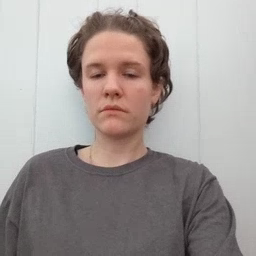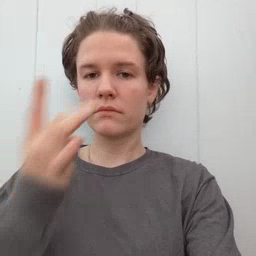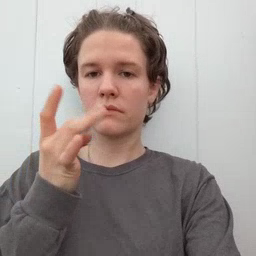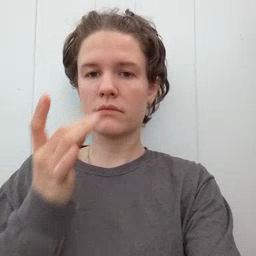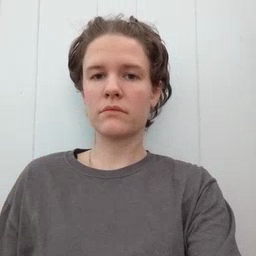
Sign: snack